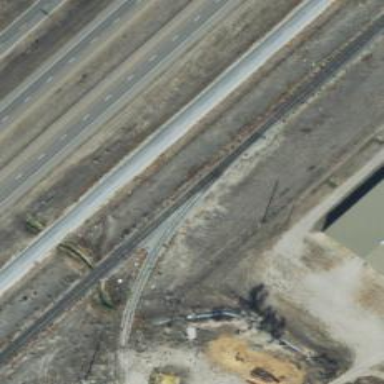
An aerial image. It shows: Railway track.